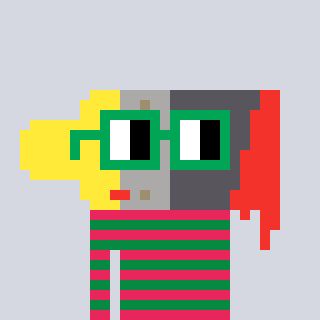
a pixel art character with square green glasses, a paintbrush-shaped head and a green-colored body on a cool background